Question: So far I bought a half dozen Android books and yet couldn't find one that talks about debugging in a reasonable depth other than just scratching the surface.
I'm getting really frustrated about the fact that the debugger, when finds a problem, some times shows you the line in your code where the problem is happening and other times it just shows the "source not found" error in the class file editor. (I attached the screen-shot below).
When the debugger shows the line (in your code) where the execution stops it is clear to understand what's happening and easy to figure out what the problem is.
But when you get the "source not found" message it's really hard to figure where the problem is happening, don't even know where to start and I have to put breakpoints all over the place until I can reduce the area and pin point the problem.
Doing it that way is really... really... time consuming, what should I do when the "source not found" appears, where do I get a clue of the location of the problem? Is there some view or something else that I'm missing? How do you guys do it when that happens? Thanks in advance.

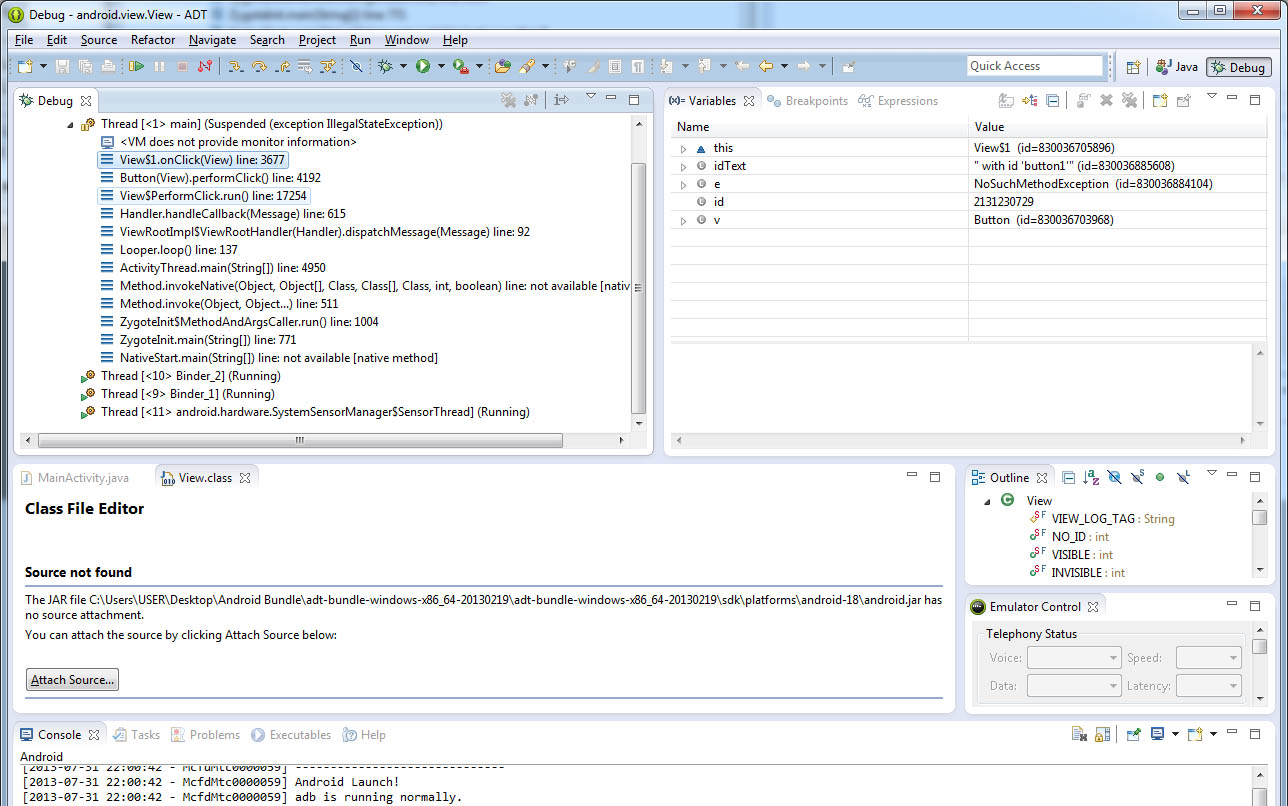
Answer: The line will always be printed in the logcat. Just hit run until it stops breaking, and check the logfile. It gives the complete stack trace there.
Ok, I'm going to be the geeezer jerk for a minute. A debugger is a crutch. Your first reaction as a programmer should always be to check the log file. The log file will generally give context, and you won't always be able to run a debugger (you're running on an interrupt, the code is running on a remote machine you don't have access to, the code is running a language that doesn't have exceptions, the crash is a hard crash and brings down the computer, etc). Checking the debugger should be step 3 or 4, not step 1.